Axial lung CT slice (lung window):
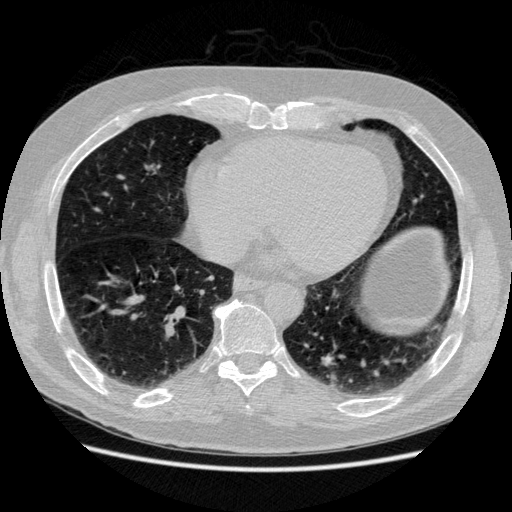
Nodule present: no